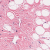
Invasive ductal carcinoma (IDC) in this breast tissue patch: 0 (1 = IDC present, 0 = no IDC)